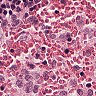
Metastatic tissue present: no